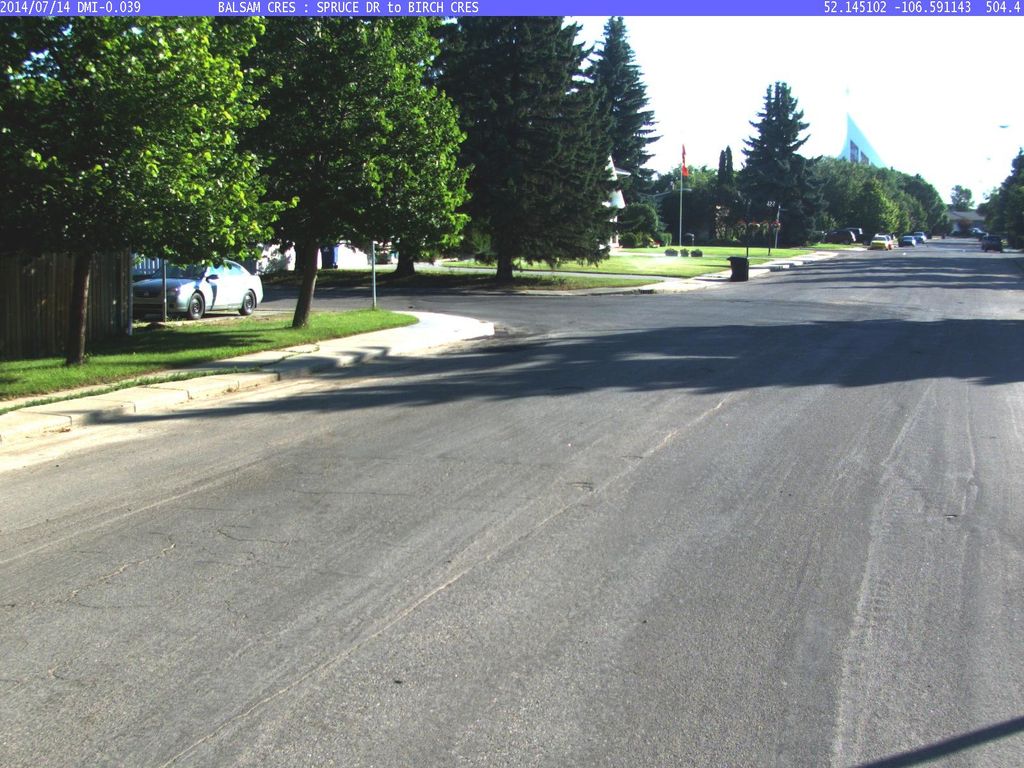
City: saskatoon